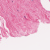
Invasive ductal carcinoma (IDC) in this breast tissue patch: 0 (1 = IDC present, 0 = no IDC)